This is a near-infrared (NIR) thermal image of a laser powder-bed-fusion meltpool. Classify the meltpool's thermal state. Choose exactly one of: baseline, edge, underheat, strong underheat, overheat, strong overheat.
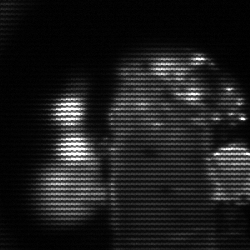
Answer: strong underheat